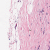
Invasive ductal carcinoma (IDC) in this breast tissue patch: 0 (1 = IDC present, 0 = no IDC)